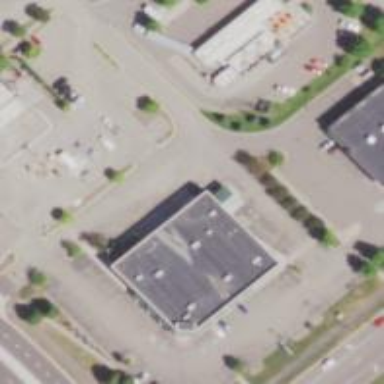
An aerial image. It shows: Retail building housing variety store.